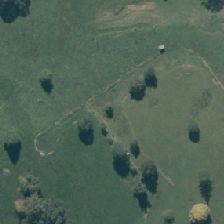
Land cover: urban_build_up